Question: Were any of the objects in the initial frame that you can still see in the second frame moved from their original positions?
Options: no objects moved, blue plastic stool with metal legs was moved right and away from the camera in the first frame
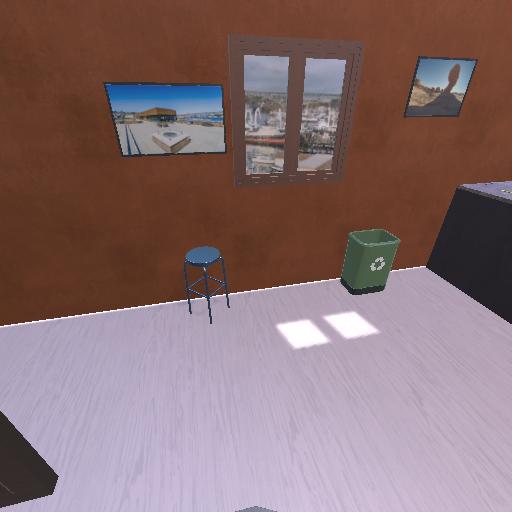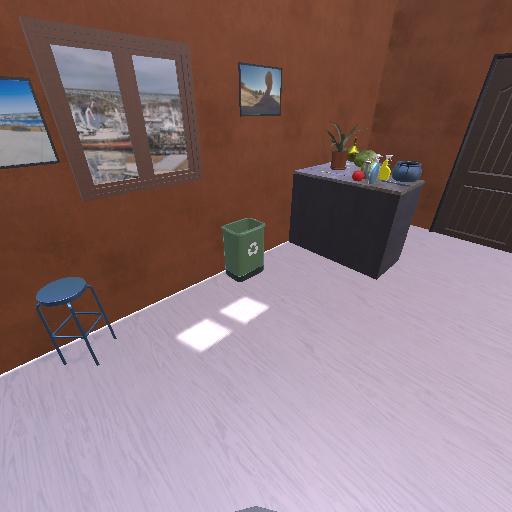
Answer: no objects moved